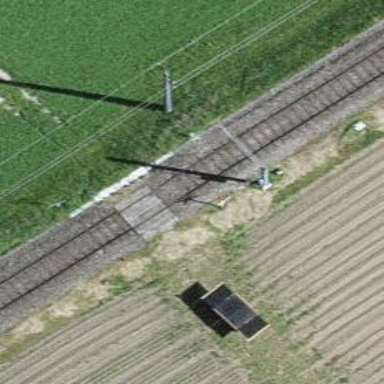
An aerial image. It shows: Level crossing with saltire marking.